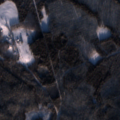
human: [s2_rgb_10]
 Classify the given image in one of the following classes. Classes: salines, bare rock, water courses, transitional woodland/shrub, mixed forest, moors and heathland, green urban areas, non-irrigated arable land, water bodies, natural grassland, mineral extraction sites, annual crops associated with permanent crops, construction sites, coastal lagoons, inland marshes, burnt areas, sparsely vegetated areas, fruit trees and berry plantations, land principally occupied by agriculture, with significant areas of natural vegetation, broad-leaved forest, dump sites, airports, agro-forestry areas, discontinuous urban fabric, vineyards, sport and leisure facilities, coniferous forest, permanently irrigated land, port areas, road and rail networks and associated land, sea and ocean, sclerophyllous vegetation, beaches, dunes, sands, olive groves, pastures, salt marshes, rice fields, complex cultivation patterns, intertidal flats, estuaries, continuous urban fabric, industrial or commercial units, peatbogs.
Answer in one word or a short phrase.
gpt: land principally occupied by agriculture, with significant areas of natural vegetation, coniferous forest, mixed forest